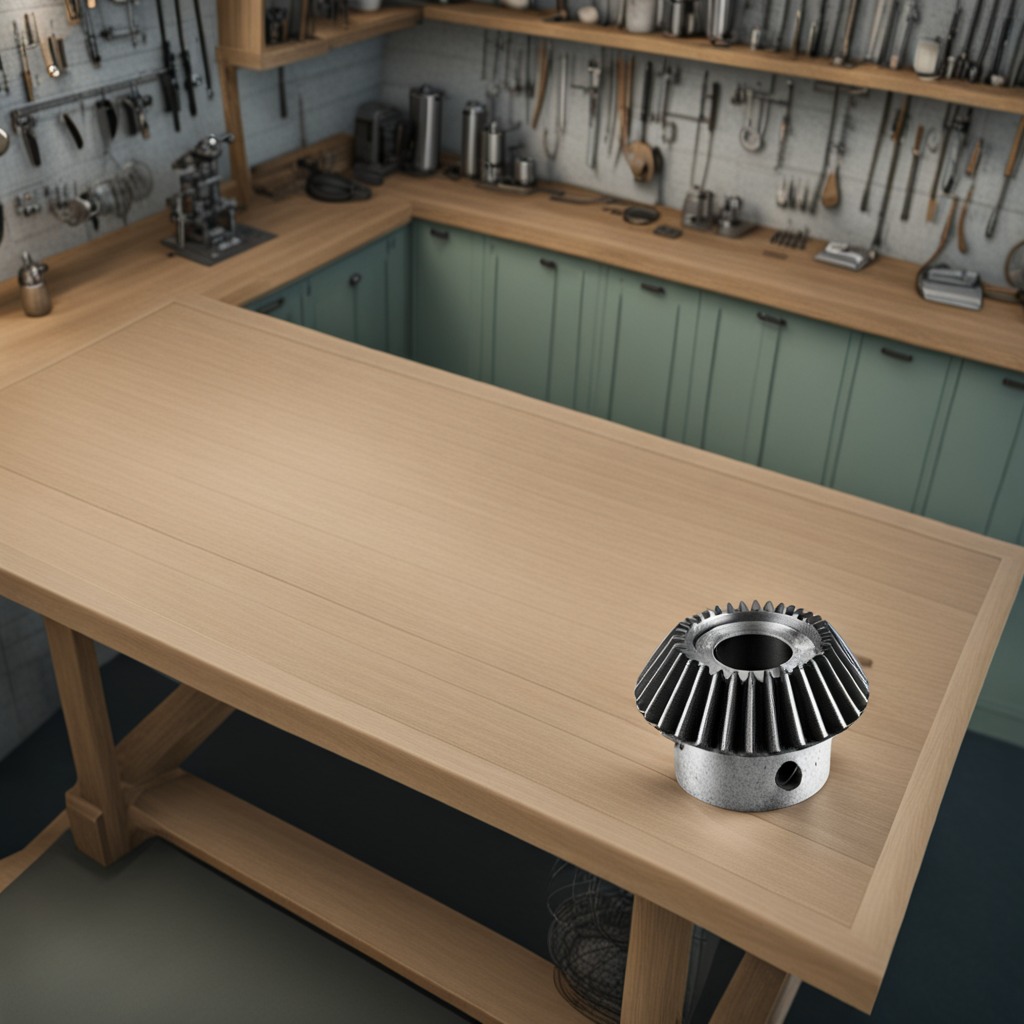
A steel gear with teeth is lying on a workbench inside a coastal fishing gear workshop.